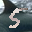
Label: 5